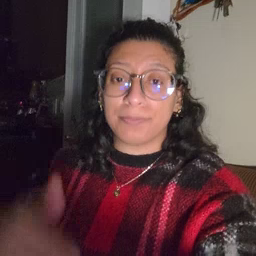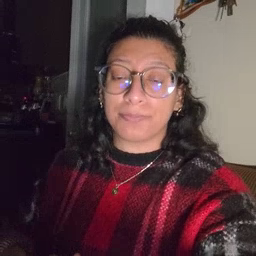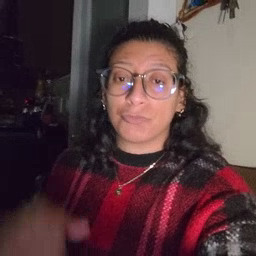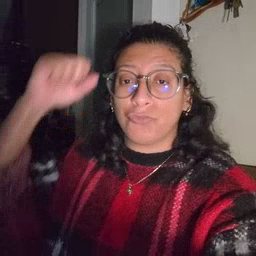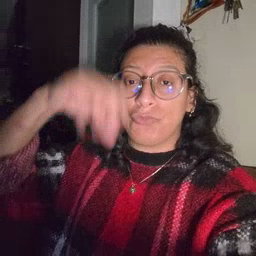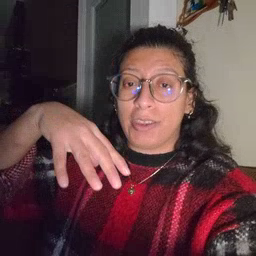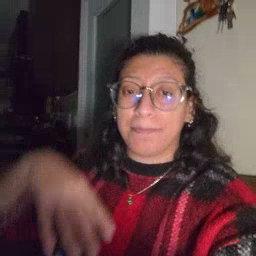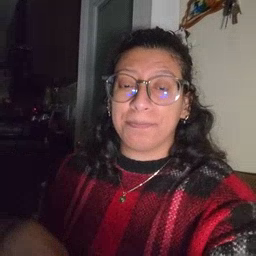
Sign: drop